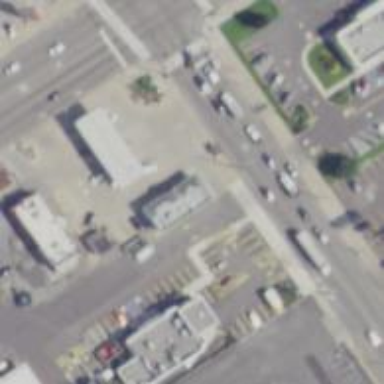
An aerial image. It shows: Convenience shop.